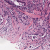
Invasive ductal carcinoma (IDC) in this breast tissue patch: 1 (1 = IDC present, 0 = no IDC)